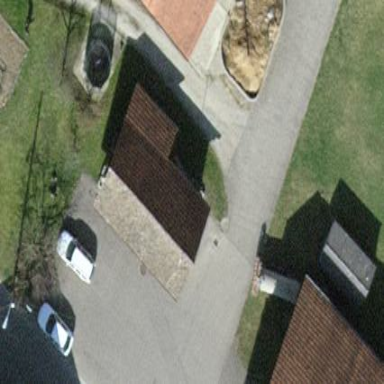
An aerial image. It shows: Farm auxiliary building with gabled roof.